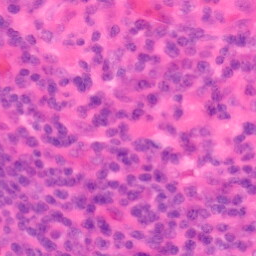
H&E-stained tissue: Colon